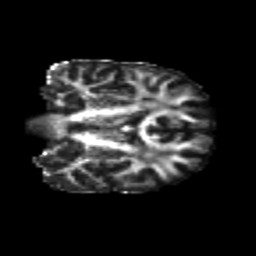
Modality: FA
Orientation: coronal
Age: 24
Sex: male
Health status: healthy
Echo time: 0.074 s